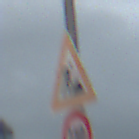
Verkehrszeichen: Arbeitsstelle
Zusatzzeichen unten: Geschwindigkeit110
Umgebung: Outdoor, Suburban
Tageszeit: Midday
Wetter: Overcast
Licht: Natural
Jahreszeit: NotSpecified
Kontrast: LowContrast